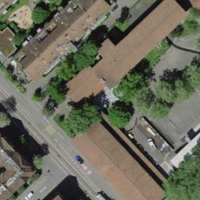
EUNIS habitat code: 54
Species observed at this site:
Bombus pratorum